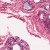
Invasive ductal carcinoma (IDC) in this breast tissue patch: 0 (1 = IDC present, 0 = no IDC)